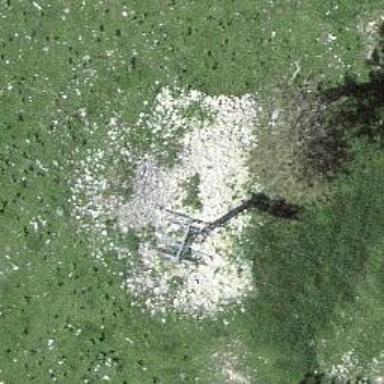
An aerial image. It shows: Pylon for aerialway.